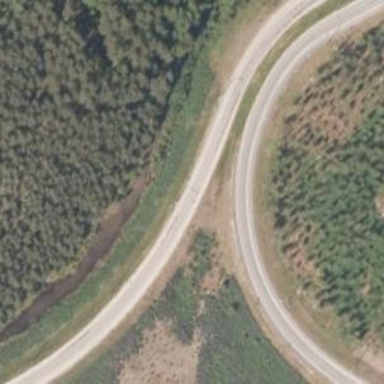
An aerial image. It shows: Tertiary trunk_link highway.